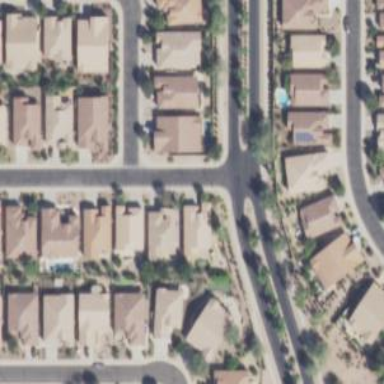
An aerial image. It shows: Asphalt road in residential area.